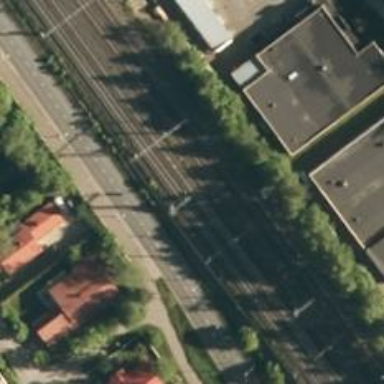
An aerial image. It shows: Railway track with continuous electrified contact line.